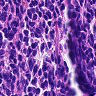
Metastatic tissue present: no